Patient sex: F
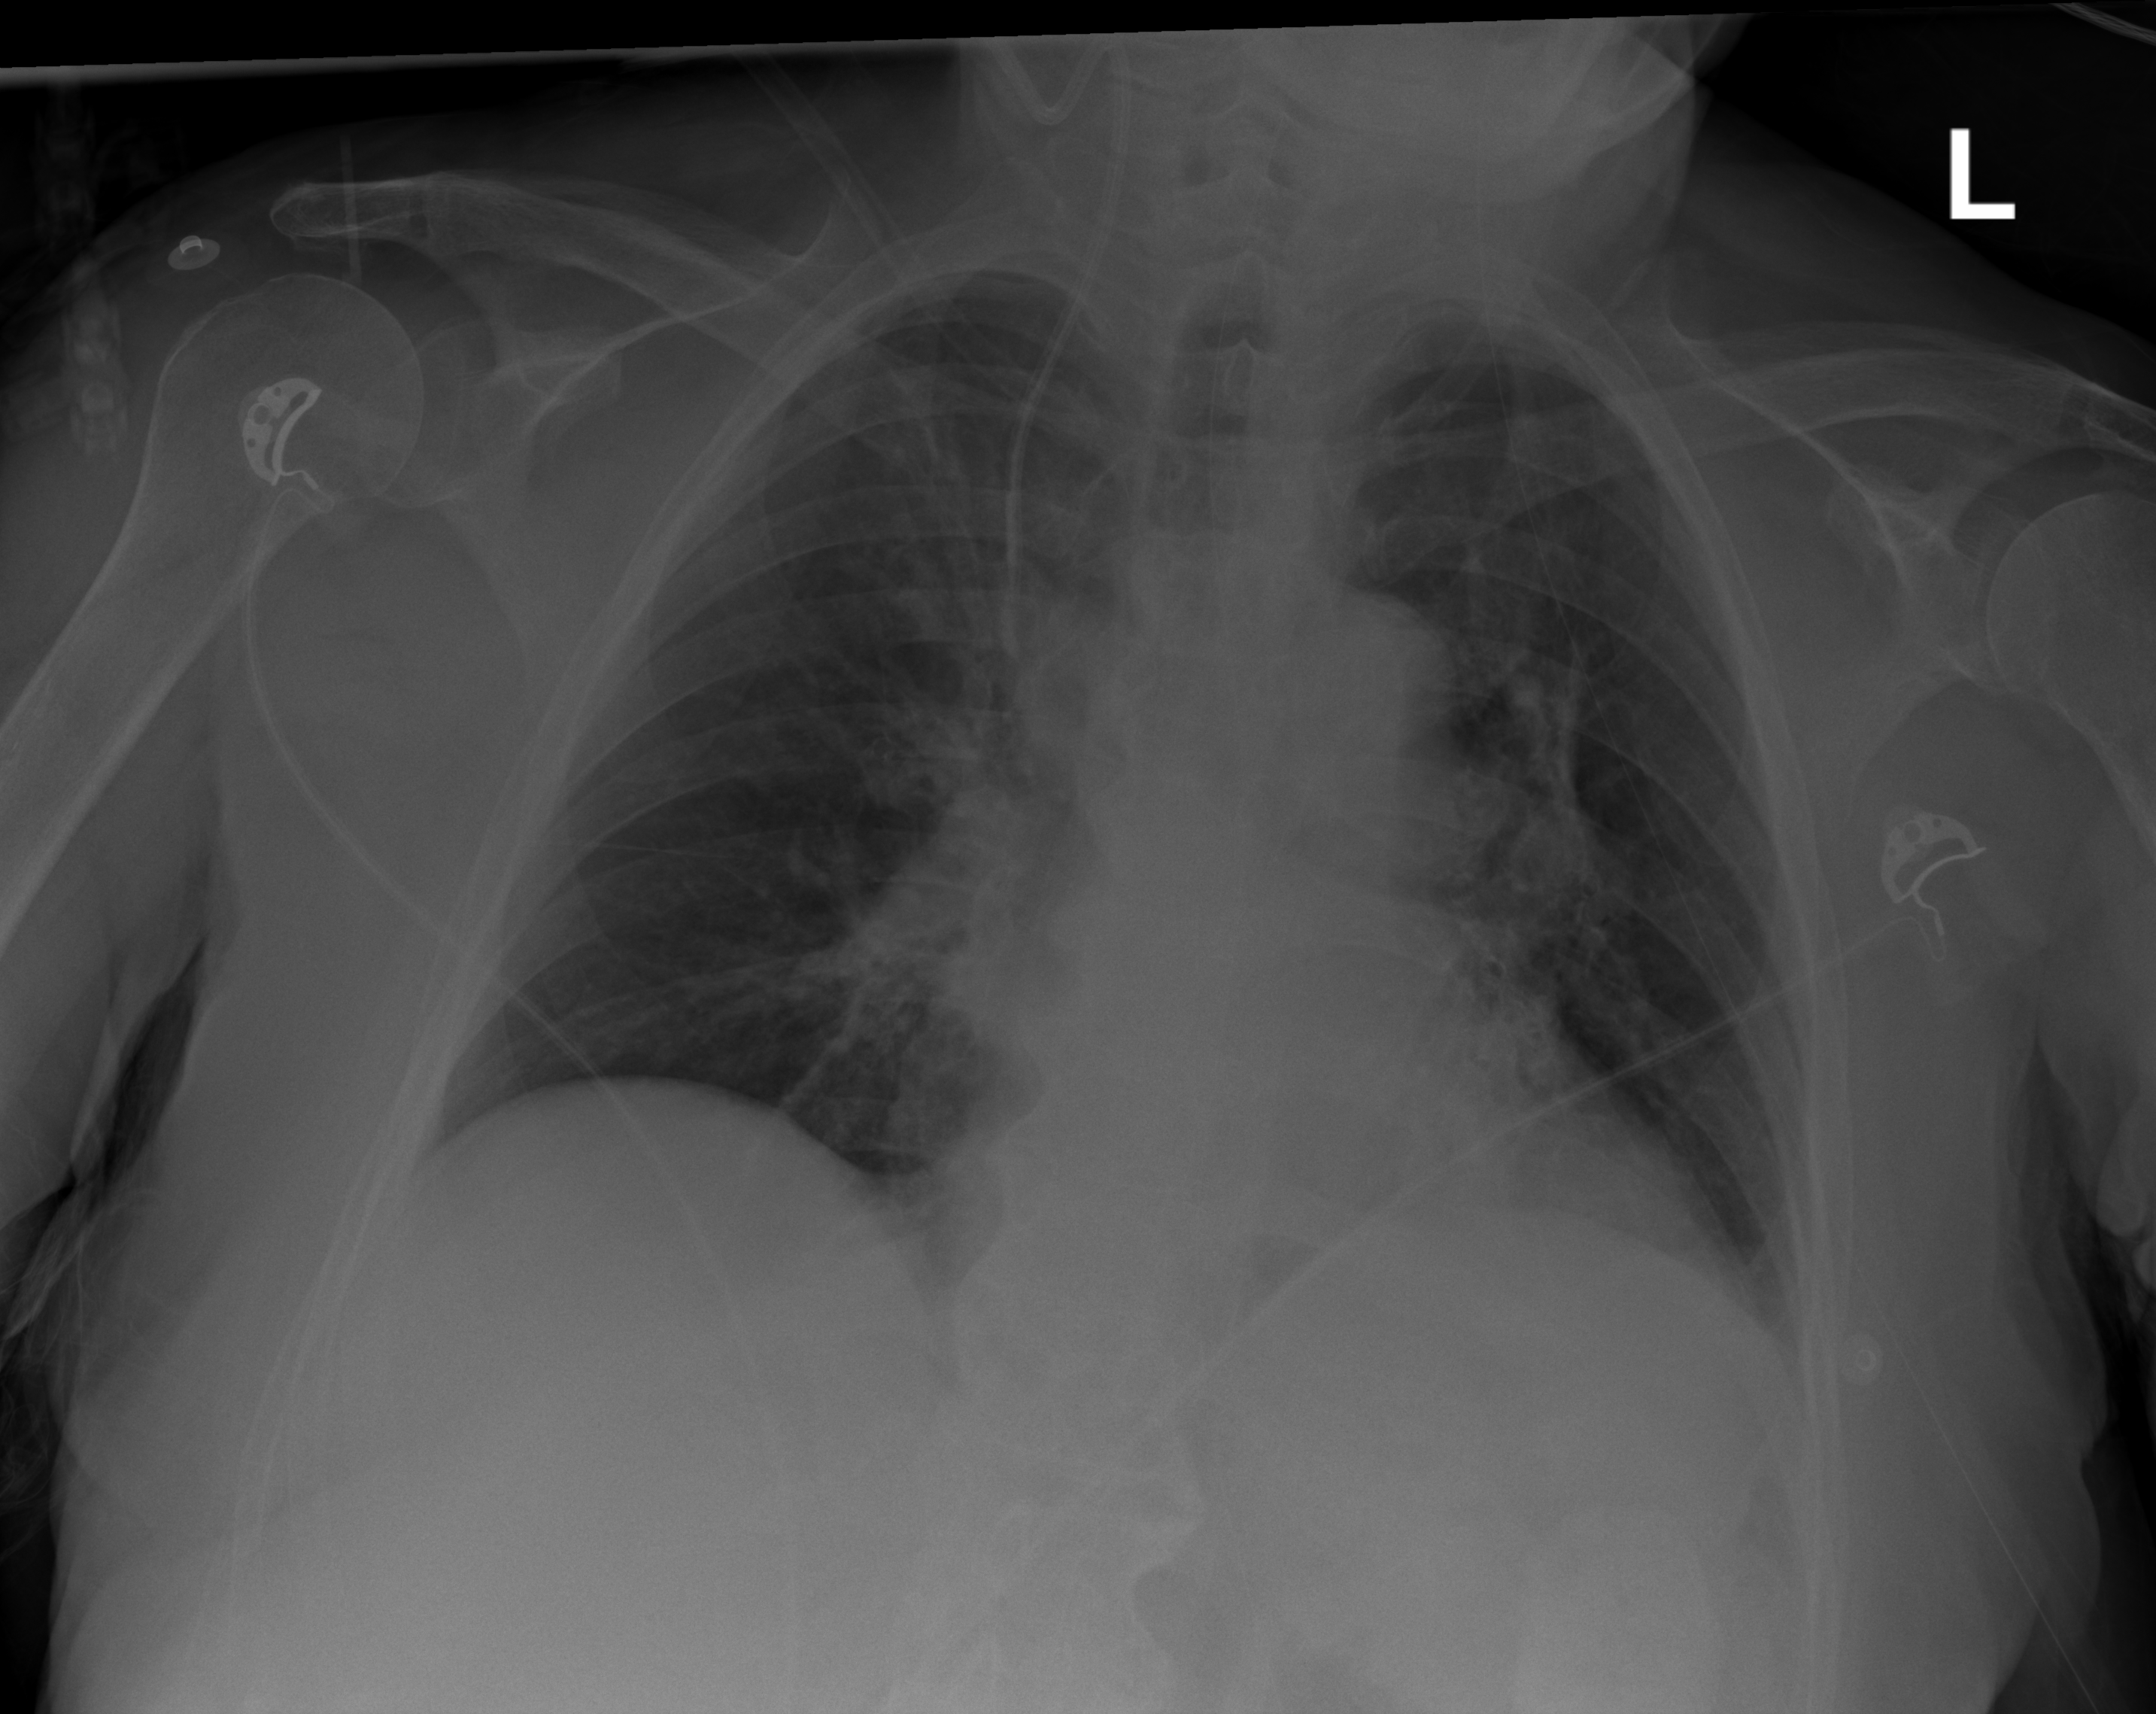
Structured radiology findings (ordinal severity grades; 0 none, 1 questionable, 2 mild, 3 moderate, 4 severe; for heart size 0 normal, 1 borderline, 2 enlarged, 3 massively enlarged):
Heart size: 1
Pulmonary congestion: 0
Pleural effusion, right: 0
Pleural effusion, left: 1
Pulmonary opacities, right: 0
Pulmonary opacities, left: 0
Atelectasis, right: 2
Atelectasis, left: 0